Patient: sex F, age 54
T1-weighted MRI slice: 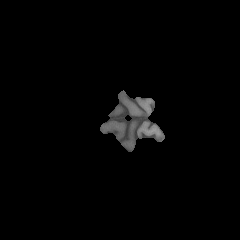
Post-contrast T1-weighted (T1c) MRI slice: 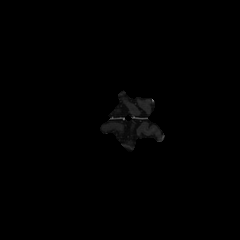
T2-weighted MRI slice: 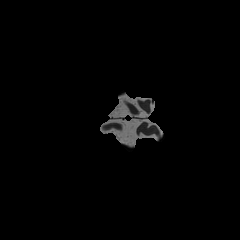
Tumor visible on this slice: no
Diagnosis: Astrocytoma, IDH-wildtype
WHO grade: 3